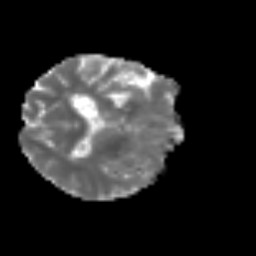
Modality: MD
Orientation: axial
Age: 75
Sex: female
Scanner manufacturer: siemens
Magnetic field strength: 3 T
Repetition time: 3.2 s
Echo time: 0.081 s